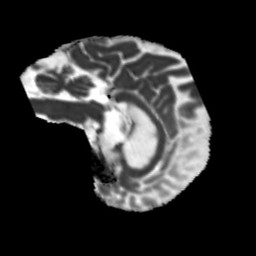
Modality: MD
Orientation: sagittal
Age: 75
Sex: male
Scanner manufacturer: siemens
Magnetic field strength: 3 T
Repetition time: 5.25 s
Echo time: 0.08 s